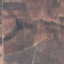
Land use / land cover class: PermanentCrop